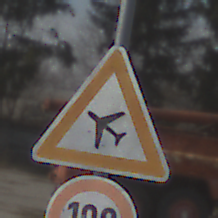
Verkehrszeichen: FlugbetriebRechts
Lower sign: Geschwindigkeit100
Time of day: Midday
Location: Outdoor (Suburban)
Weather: PartlyCloudy
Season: NotSpecified
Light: Natural